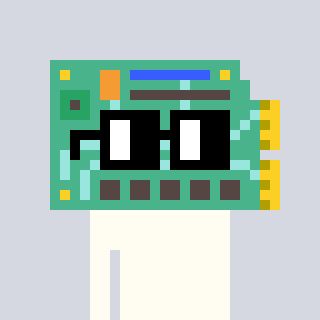
a pixel art character with square black glasses, a chipboard-shaped head and a orange-colored body on a cool background